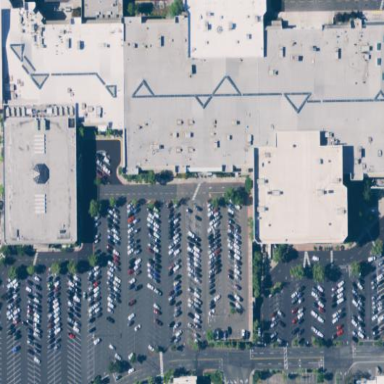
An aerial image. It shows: Mall building.